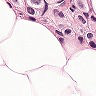
Metastatic tissue present: yes